Field crop: maize
Growth stage: 2
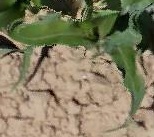
Species: maize